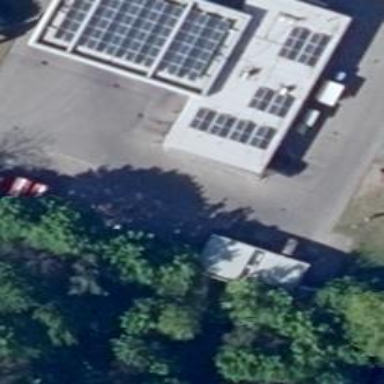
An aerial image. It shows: Retail building with CNG fuel station.